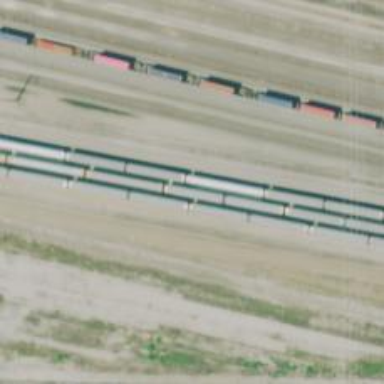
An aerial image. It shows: Railway yard.